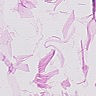
Metastatic tissue present: no